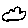
Label: cloud